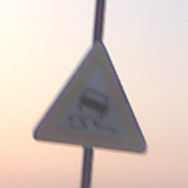
Verkehrszeichen: SchleuderOderRutschgefahr
Umgebung: Outdoor, Urban
Tageszeit: SunriseSunset
Wetter: Clear
Licht: Natural
Jahreszeit: NotSpecified
Kontrast: MediumContrast